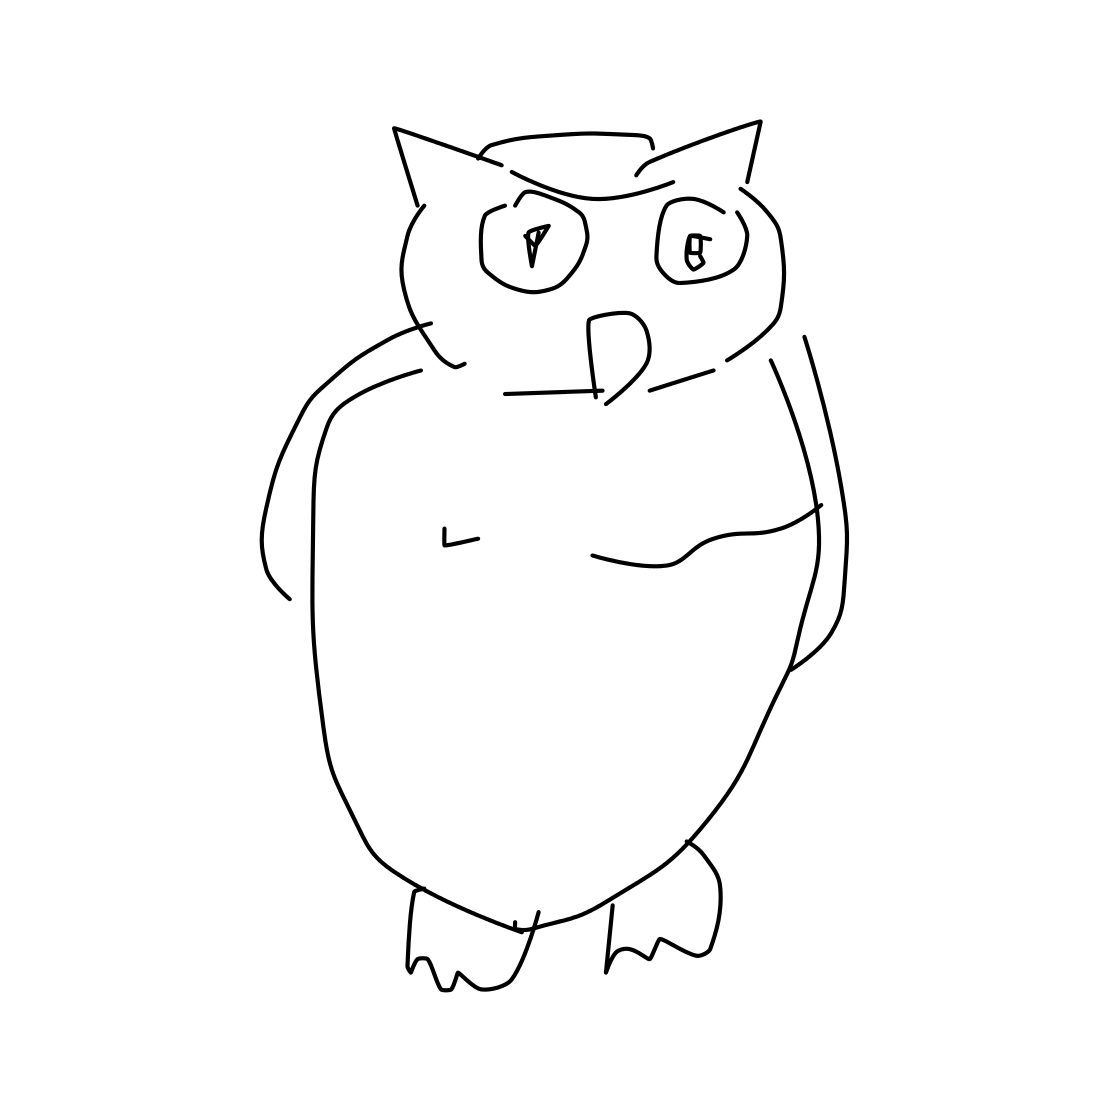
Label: owl